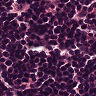
Metastatic tissue present: no